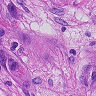
Metastatic tissue present: yes